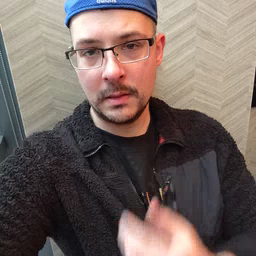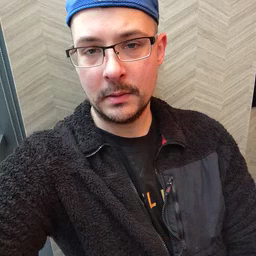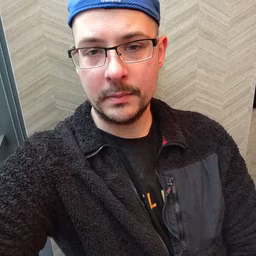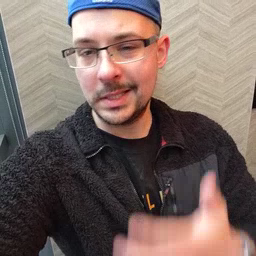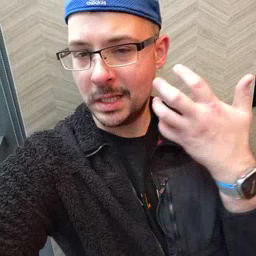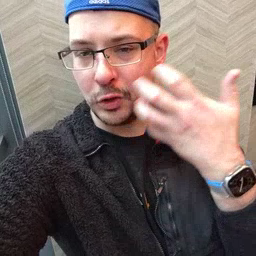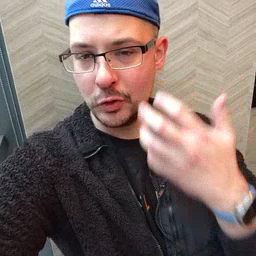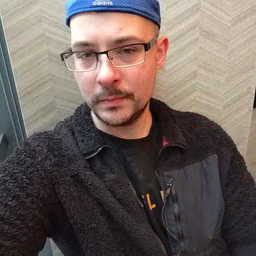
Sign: tiger